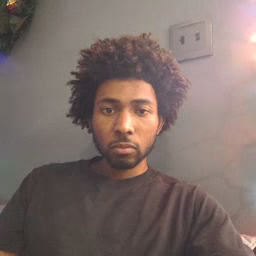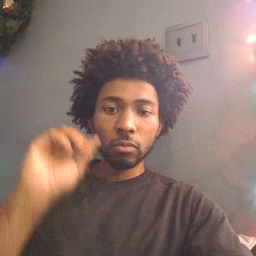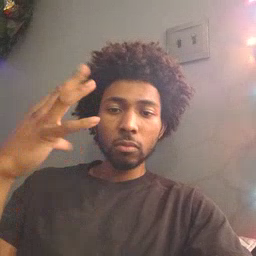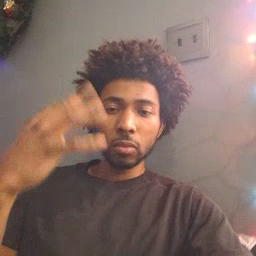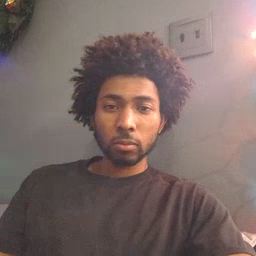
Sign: sun